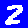
Digit: 2